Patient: sex F, age 63
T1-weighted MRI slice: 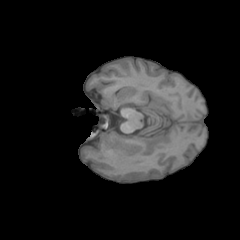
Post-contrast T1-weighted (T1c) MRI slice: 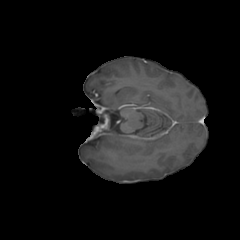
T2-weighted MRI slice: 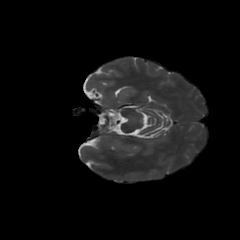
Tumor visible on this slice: no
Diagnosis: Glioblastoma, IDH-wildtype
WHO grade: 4